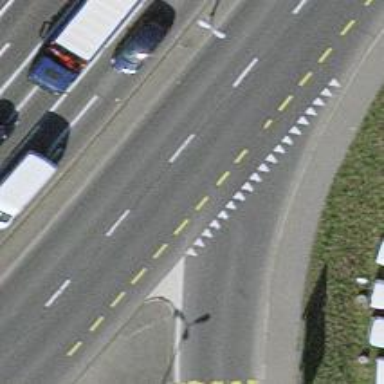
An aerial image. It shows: Secondary road with separate asphalt sidewalk.